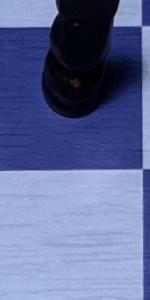
Label: Empty